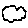
Label: cloud